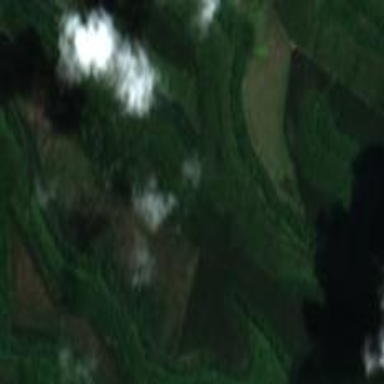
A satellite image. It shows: Forest consisting mainly of broadleaved trees. The trees are evergreen.